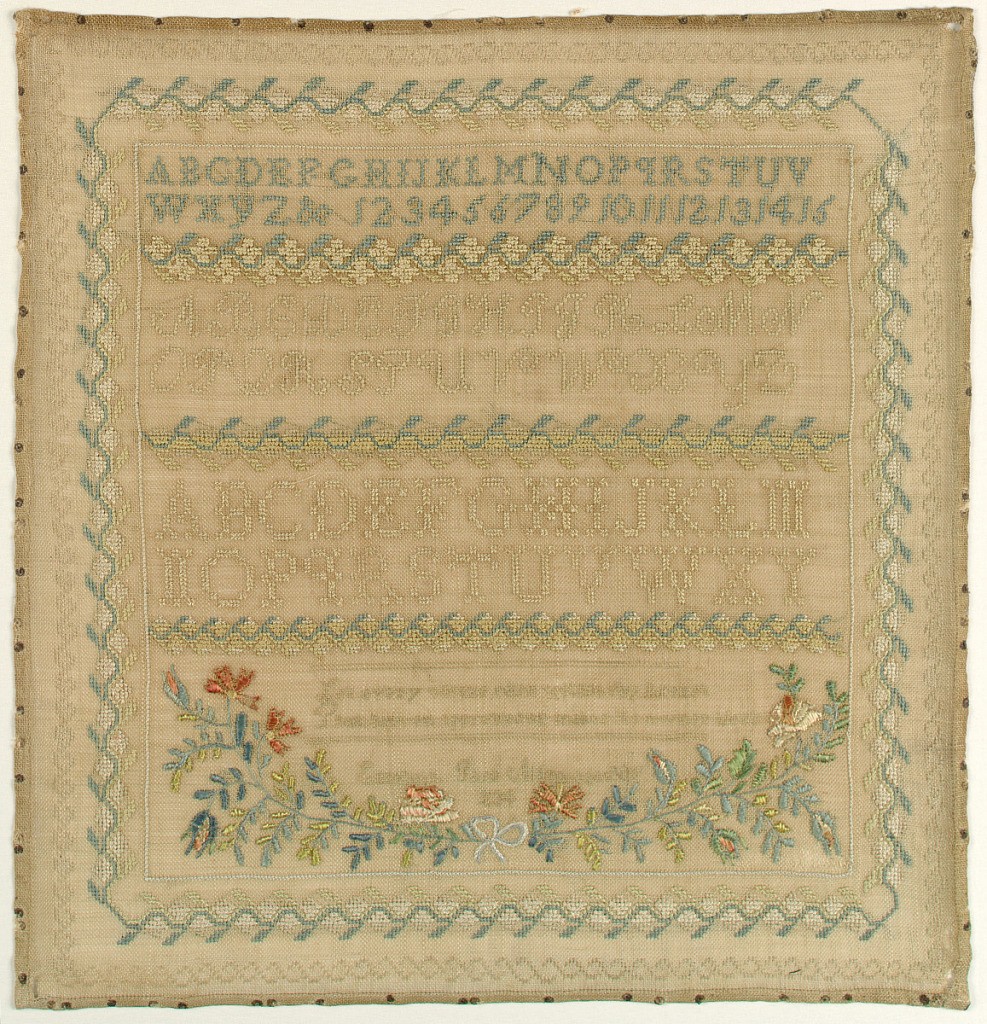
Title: Sampler
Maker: Elizabeth Jane Alden, American
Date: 1834
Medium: silk embroidery on linen foundation Technique: embroidered in cross, satin, and stem stitches on plain weave foundation
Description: Three alphabets separated by floral vine borders, with a floral garland below. With a floral border on four sides. At the bottom, a verse and inscription.
The verse reads:
Let every virtue reign within thy breast
That heaven approves or makes its owner blest